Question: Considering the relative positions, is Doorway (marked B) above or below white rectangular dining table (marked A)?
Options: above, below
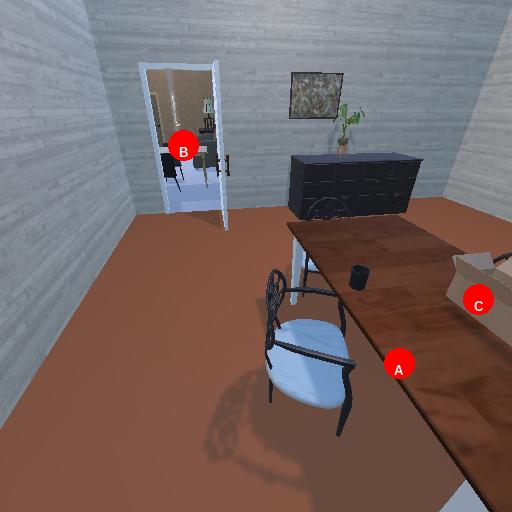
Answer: above